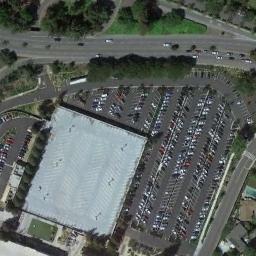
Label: parking_lot